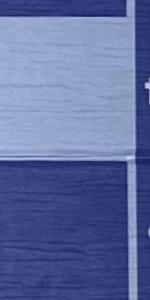
Label: Empty